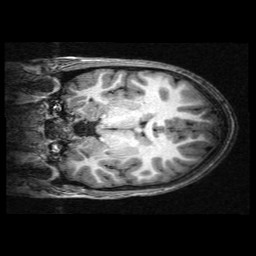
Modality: T1w
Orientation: coronal
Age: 12
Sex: female
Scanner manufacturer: siemens
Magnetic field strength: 3 T
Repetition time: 2.3 s
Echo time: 0.00336 s